Question: To explain my question I drew an image, here it is:

So I have a Chart that has a bar graph and a line chart, 2 in 1. I am trying to displaly it in asp.net just the way i drew it on here. This means the A box on the image has a set of values which reflect the line graph, and C box on the image has a set of values that define the bar graph values.
What I want to ask is how do I set two different sets of values on a single chart. I know I can use series to draw multiple graphs and by having series defined as different types I can change if its a bar graph or a ilne chart, however I don't know how to add 2 range of values on the side.
As for the the box B, what I wish to ask is how do I set these values so that they are showing different dates, I was able to do it using a line of code shown bellow, however that line of code sets every value to same, and I need them to reflect different values such as range of dates in this example on the image.
Code that I tried is: 'Chart1.Series["Series1"].AxisLabel = "Test";'
Help is most appreciated!
Cheers!
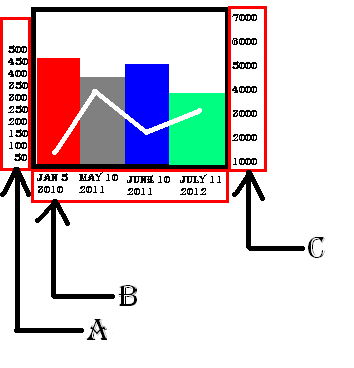
Answer: Ok so i'm going to leave this question up for those that come into similar problem.
This is how you set column A and column c
'''
Chart1.Series[0].YAxisType = AxisType.Primary;
Chart1.Series[1].YAxisType = AxisType.Secondary;
Chart1.ChartAreas[0].AxisY.Maximum = 500;
Chart1.ChartAreas[0].AxisY2.Maximum = 7000;
'''
Your grid lines might get messed up so if you want to disable them use
'''
Chart1.ChartAreas[0].AxisY2.MajorGrid.Enabled = false;
'''
And just as a bonus if you want to set intervals on each Y axis you can do that with
'''
Chart1.ChartAreas[0].AxisY.Interval = 50;
'''
I still haven't figured out how to do part B that I mentioned, so if you know the answer then please share.
Cheers!